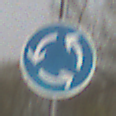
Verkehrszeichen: Kreisverkehr
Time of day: MorningAfternoon
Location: Outdoor (Suburban)
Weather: Overcast
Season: NotSpecified
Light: Natural